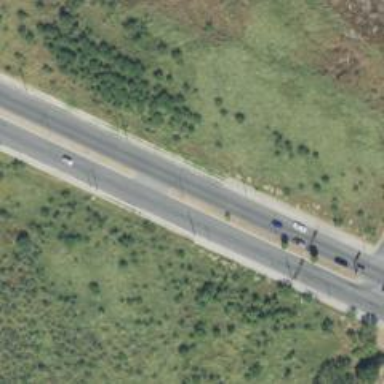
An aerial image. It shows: Secondary link road.